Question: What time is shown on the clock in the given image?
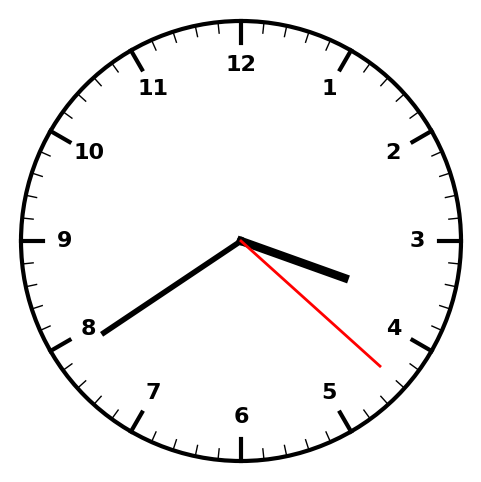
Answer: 03:39:22